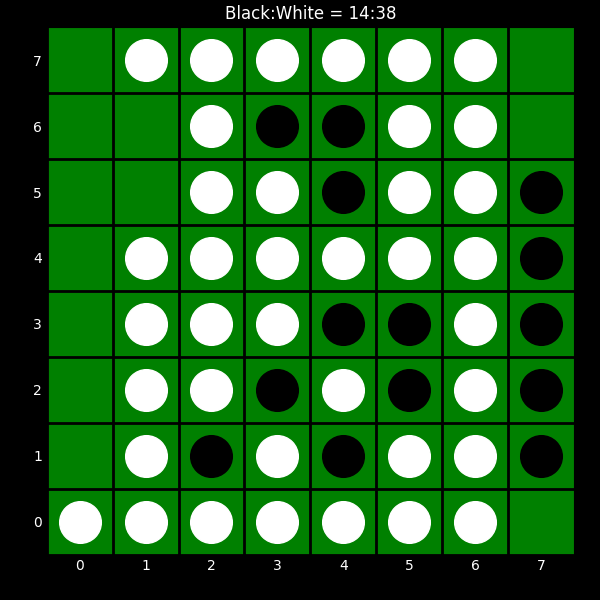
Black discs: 14
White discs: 38